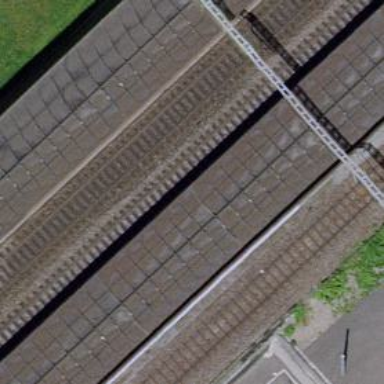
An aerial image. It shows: Railway stop with public transport stop position.